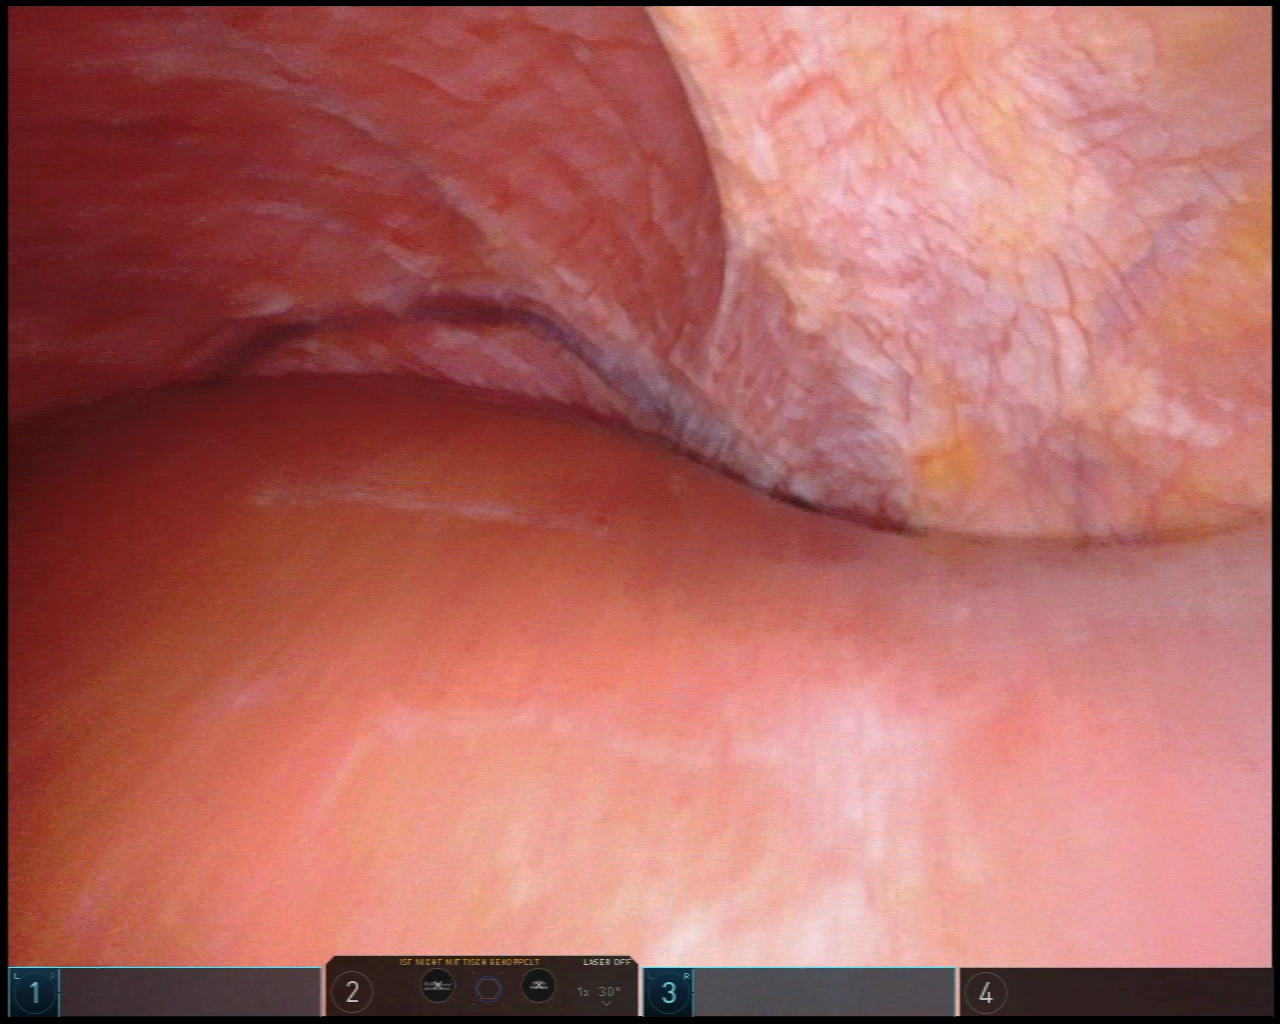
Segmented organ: liver
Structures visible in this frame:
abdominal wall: yes
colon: no
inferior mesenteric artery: no
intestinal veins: no
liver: yes
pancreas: no
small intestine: no
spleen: no
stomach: no
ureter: no
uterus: no
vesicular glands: no